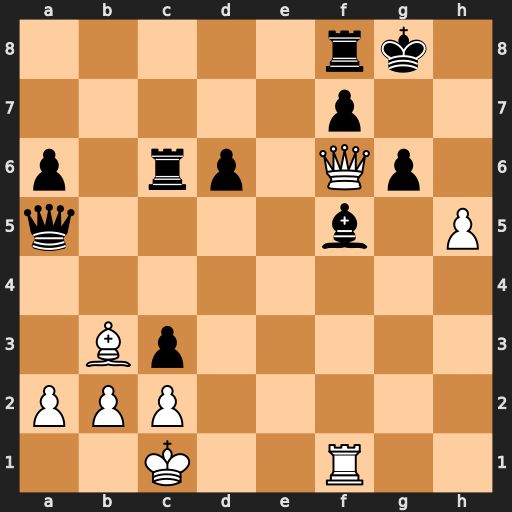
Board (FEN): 5rk1/5p2/p1rp1Qp1/q4b1P/8/1Bp5/PPP5/2K2R2
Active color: w
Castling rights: -
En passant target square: -
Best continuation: hxg6 cxb2+ Kb1